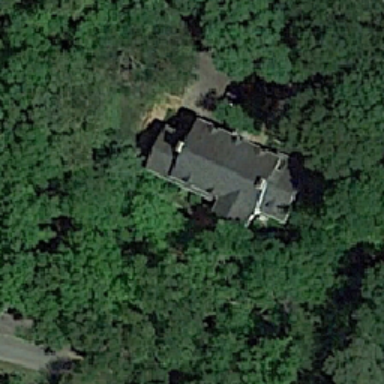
There are many green trees around the building .